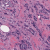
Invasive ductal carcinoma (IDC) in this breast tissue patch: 1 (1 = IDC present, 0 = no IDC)